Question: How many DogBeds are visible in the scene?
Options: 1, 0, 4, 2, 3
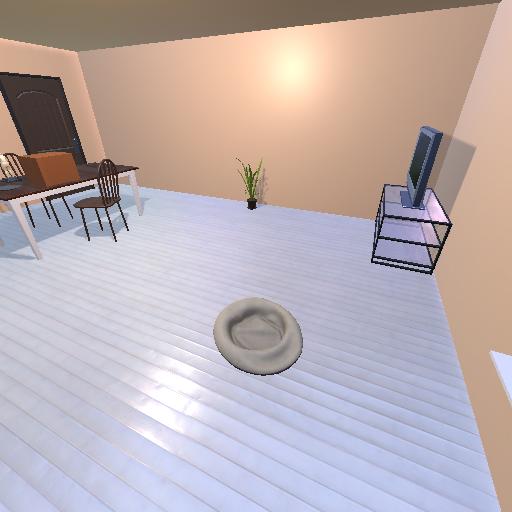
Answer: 1